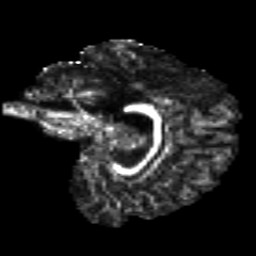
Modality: FA
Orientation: sagittal
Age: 19
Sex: male
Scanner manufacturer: siemens
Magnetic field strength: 3 T
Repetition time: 8.8 s
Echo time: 0.085 s